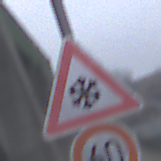
Verkehrszeichen: SchneeOderEisglaette
Zusatzzeichen unten: Geschwindigkeit60
Umgebung: Outdoor, Suburban
Tageszeit: MorningAfternoon
Wetter: Overcast
Licht: Natural
Jahreszeit: NotSpecified
Kontrast: LowContrast